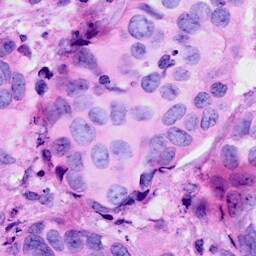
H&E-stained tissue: Breast